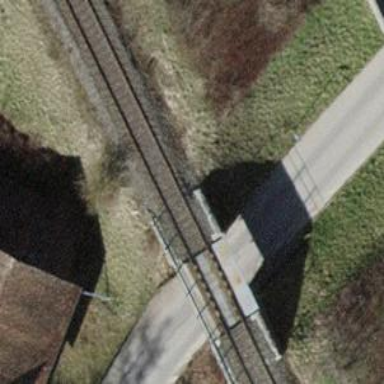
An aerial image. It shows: Preserved railway bridge with one track.